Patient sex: M
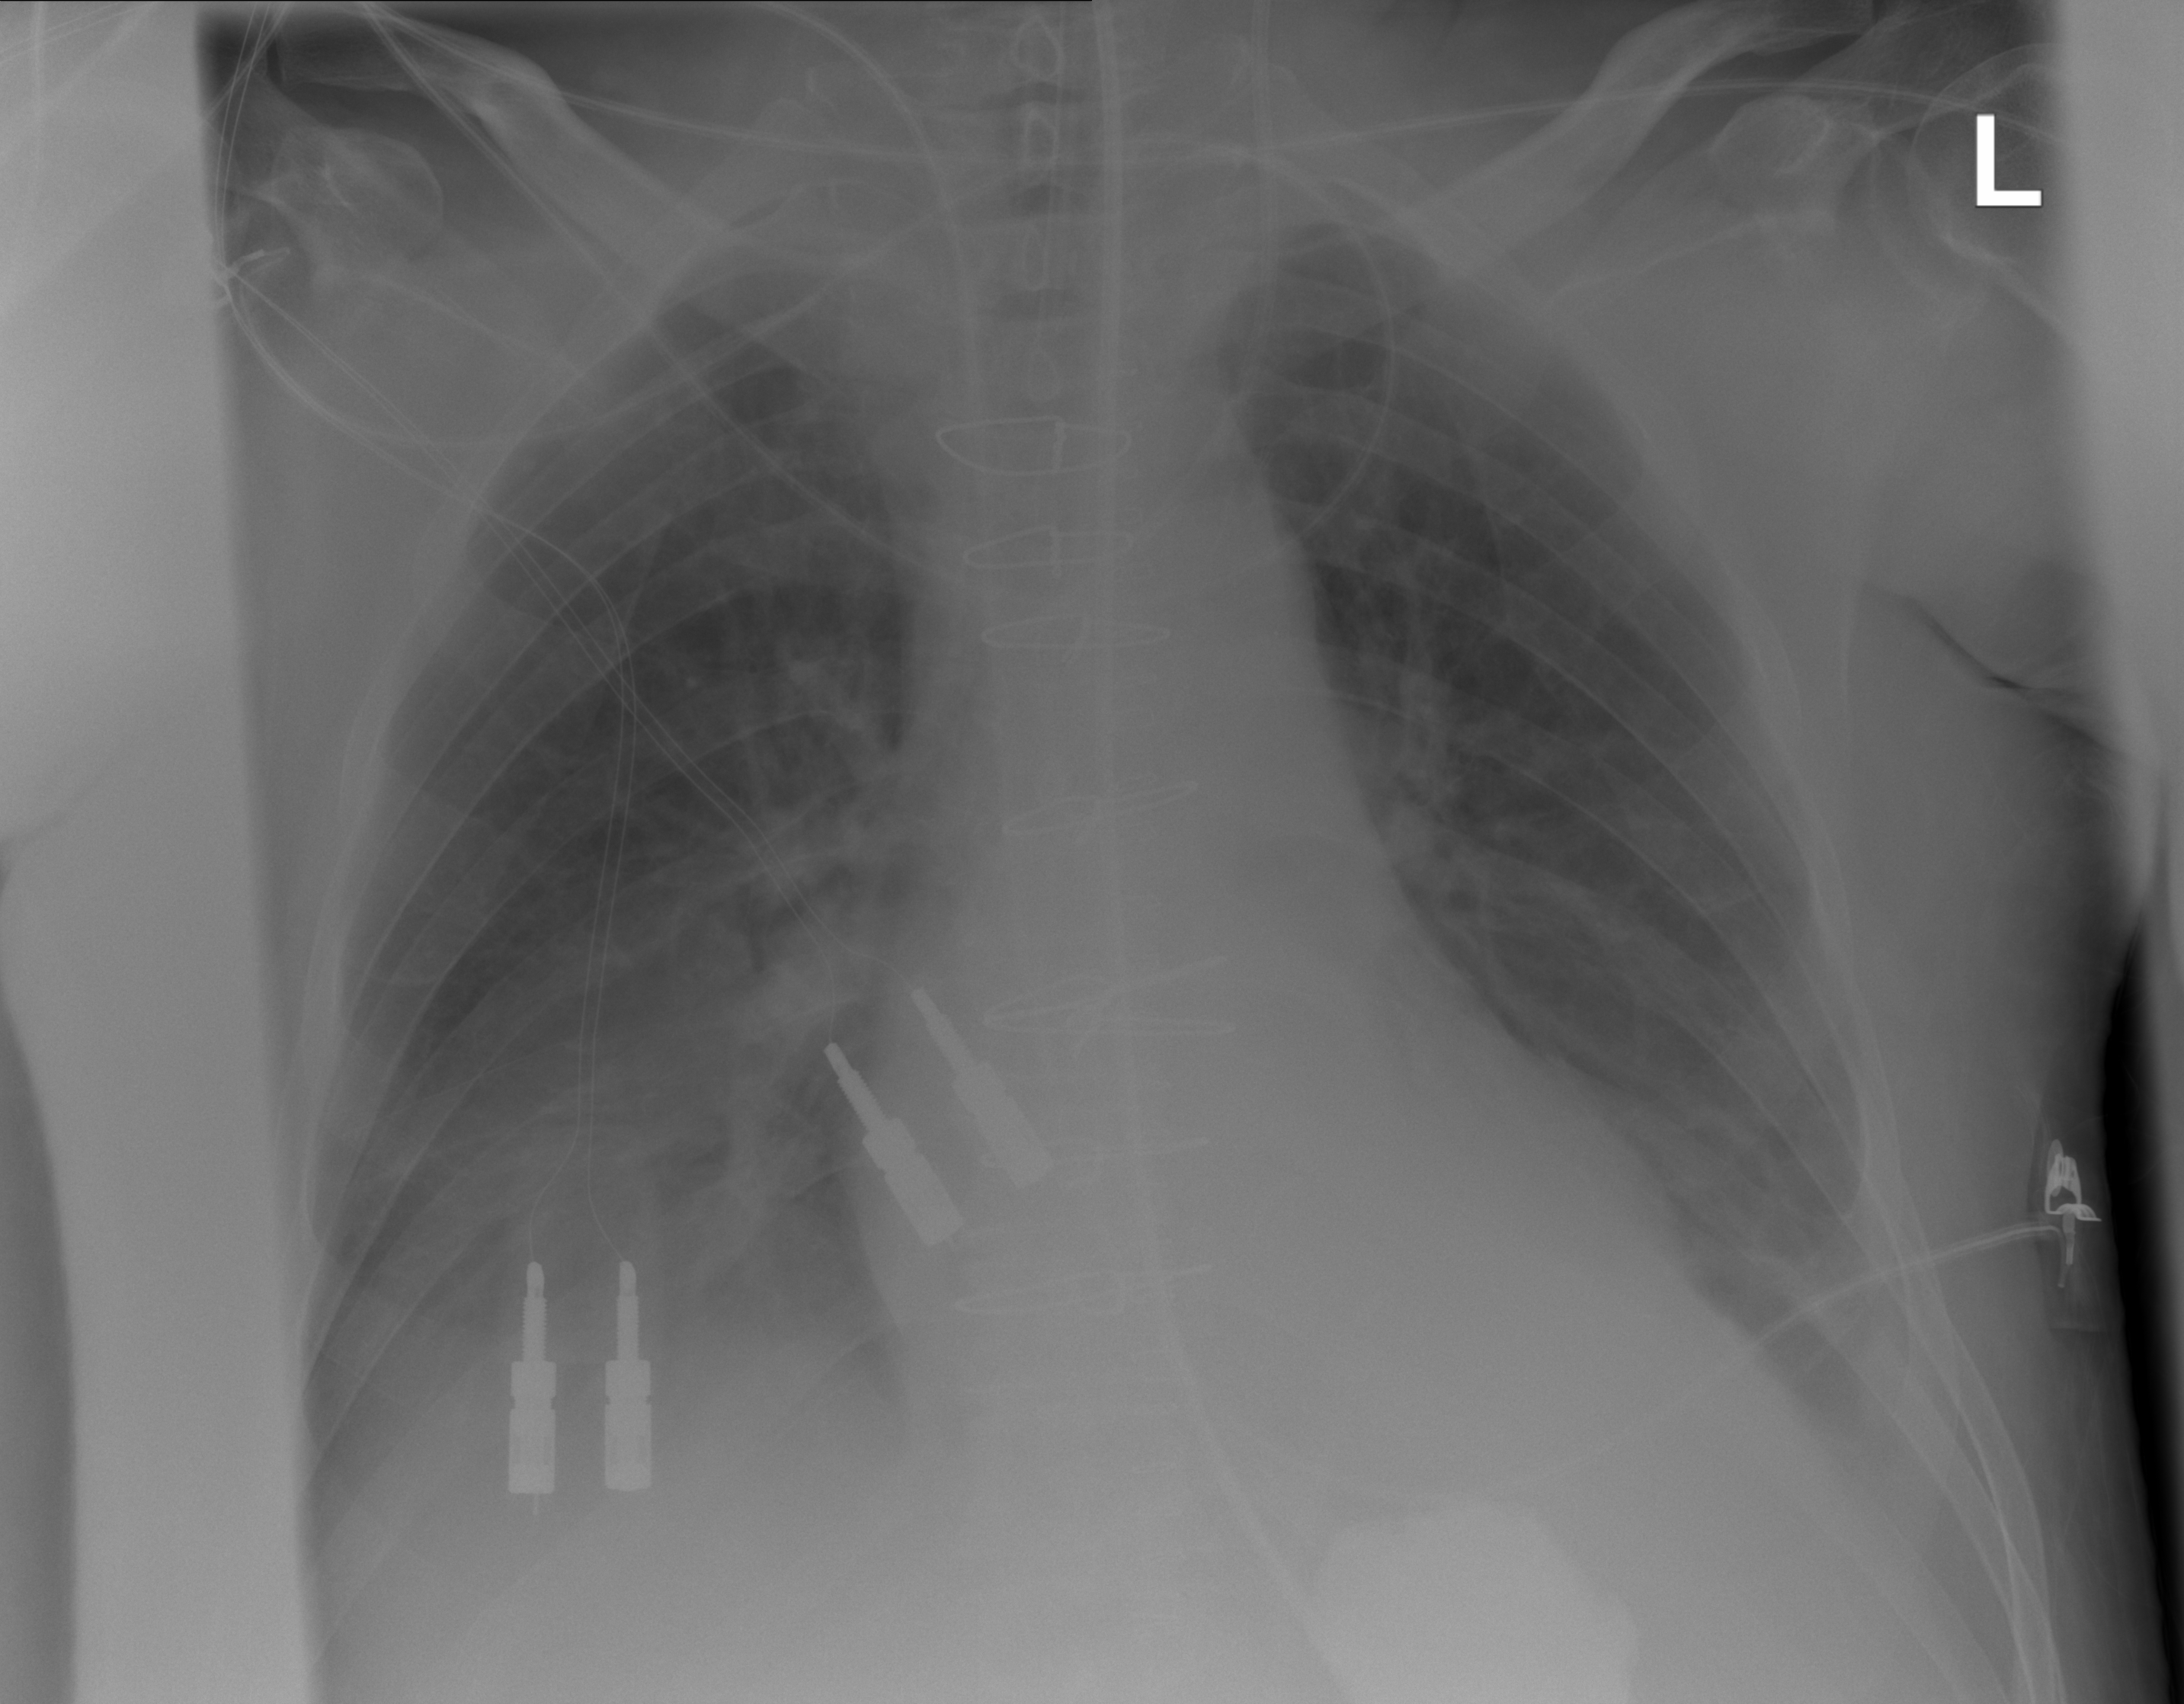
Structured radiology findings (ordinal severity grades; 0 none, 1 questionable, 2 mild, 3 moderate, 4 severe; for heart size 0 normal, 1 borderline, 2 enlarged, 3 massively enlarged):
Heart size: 0
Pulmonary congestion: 0
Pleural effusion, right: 3
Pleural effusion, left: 3
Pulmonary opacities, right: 0
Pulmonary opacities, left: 0
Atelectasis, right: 2
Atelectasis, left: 2